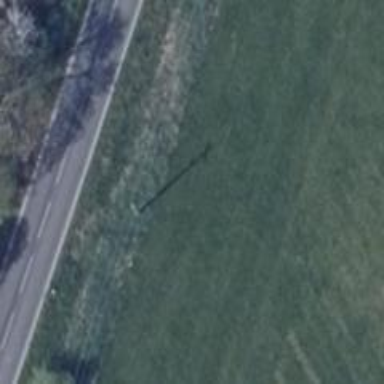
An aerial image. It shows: Minor power line.